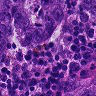
Metastatic tissue present: yes